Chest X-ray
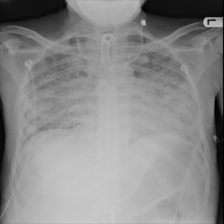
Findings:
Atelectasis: negative
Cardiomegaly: negative
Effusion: negative
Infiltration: positive
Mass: negative
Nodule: negative
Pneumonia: negative
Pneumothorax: negative
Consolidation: negative
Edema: negative
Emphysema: negative
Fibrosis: negative
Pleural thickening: negative
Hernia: negative